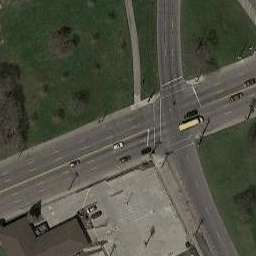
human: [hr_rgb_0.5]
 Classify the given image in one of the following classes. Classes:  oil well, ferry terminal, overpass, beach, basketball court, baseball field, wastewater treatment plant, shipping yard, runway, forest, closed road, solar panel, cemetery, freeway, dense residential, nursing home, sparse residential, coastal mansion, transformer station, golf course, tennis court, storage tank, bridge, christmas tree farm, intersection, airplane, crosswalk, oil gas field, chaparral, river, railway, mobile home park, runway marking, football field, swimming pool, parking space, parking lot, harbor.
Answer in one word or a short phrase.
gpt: intersection